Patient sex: M
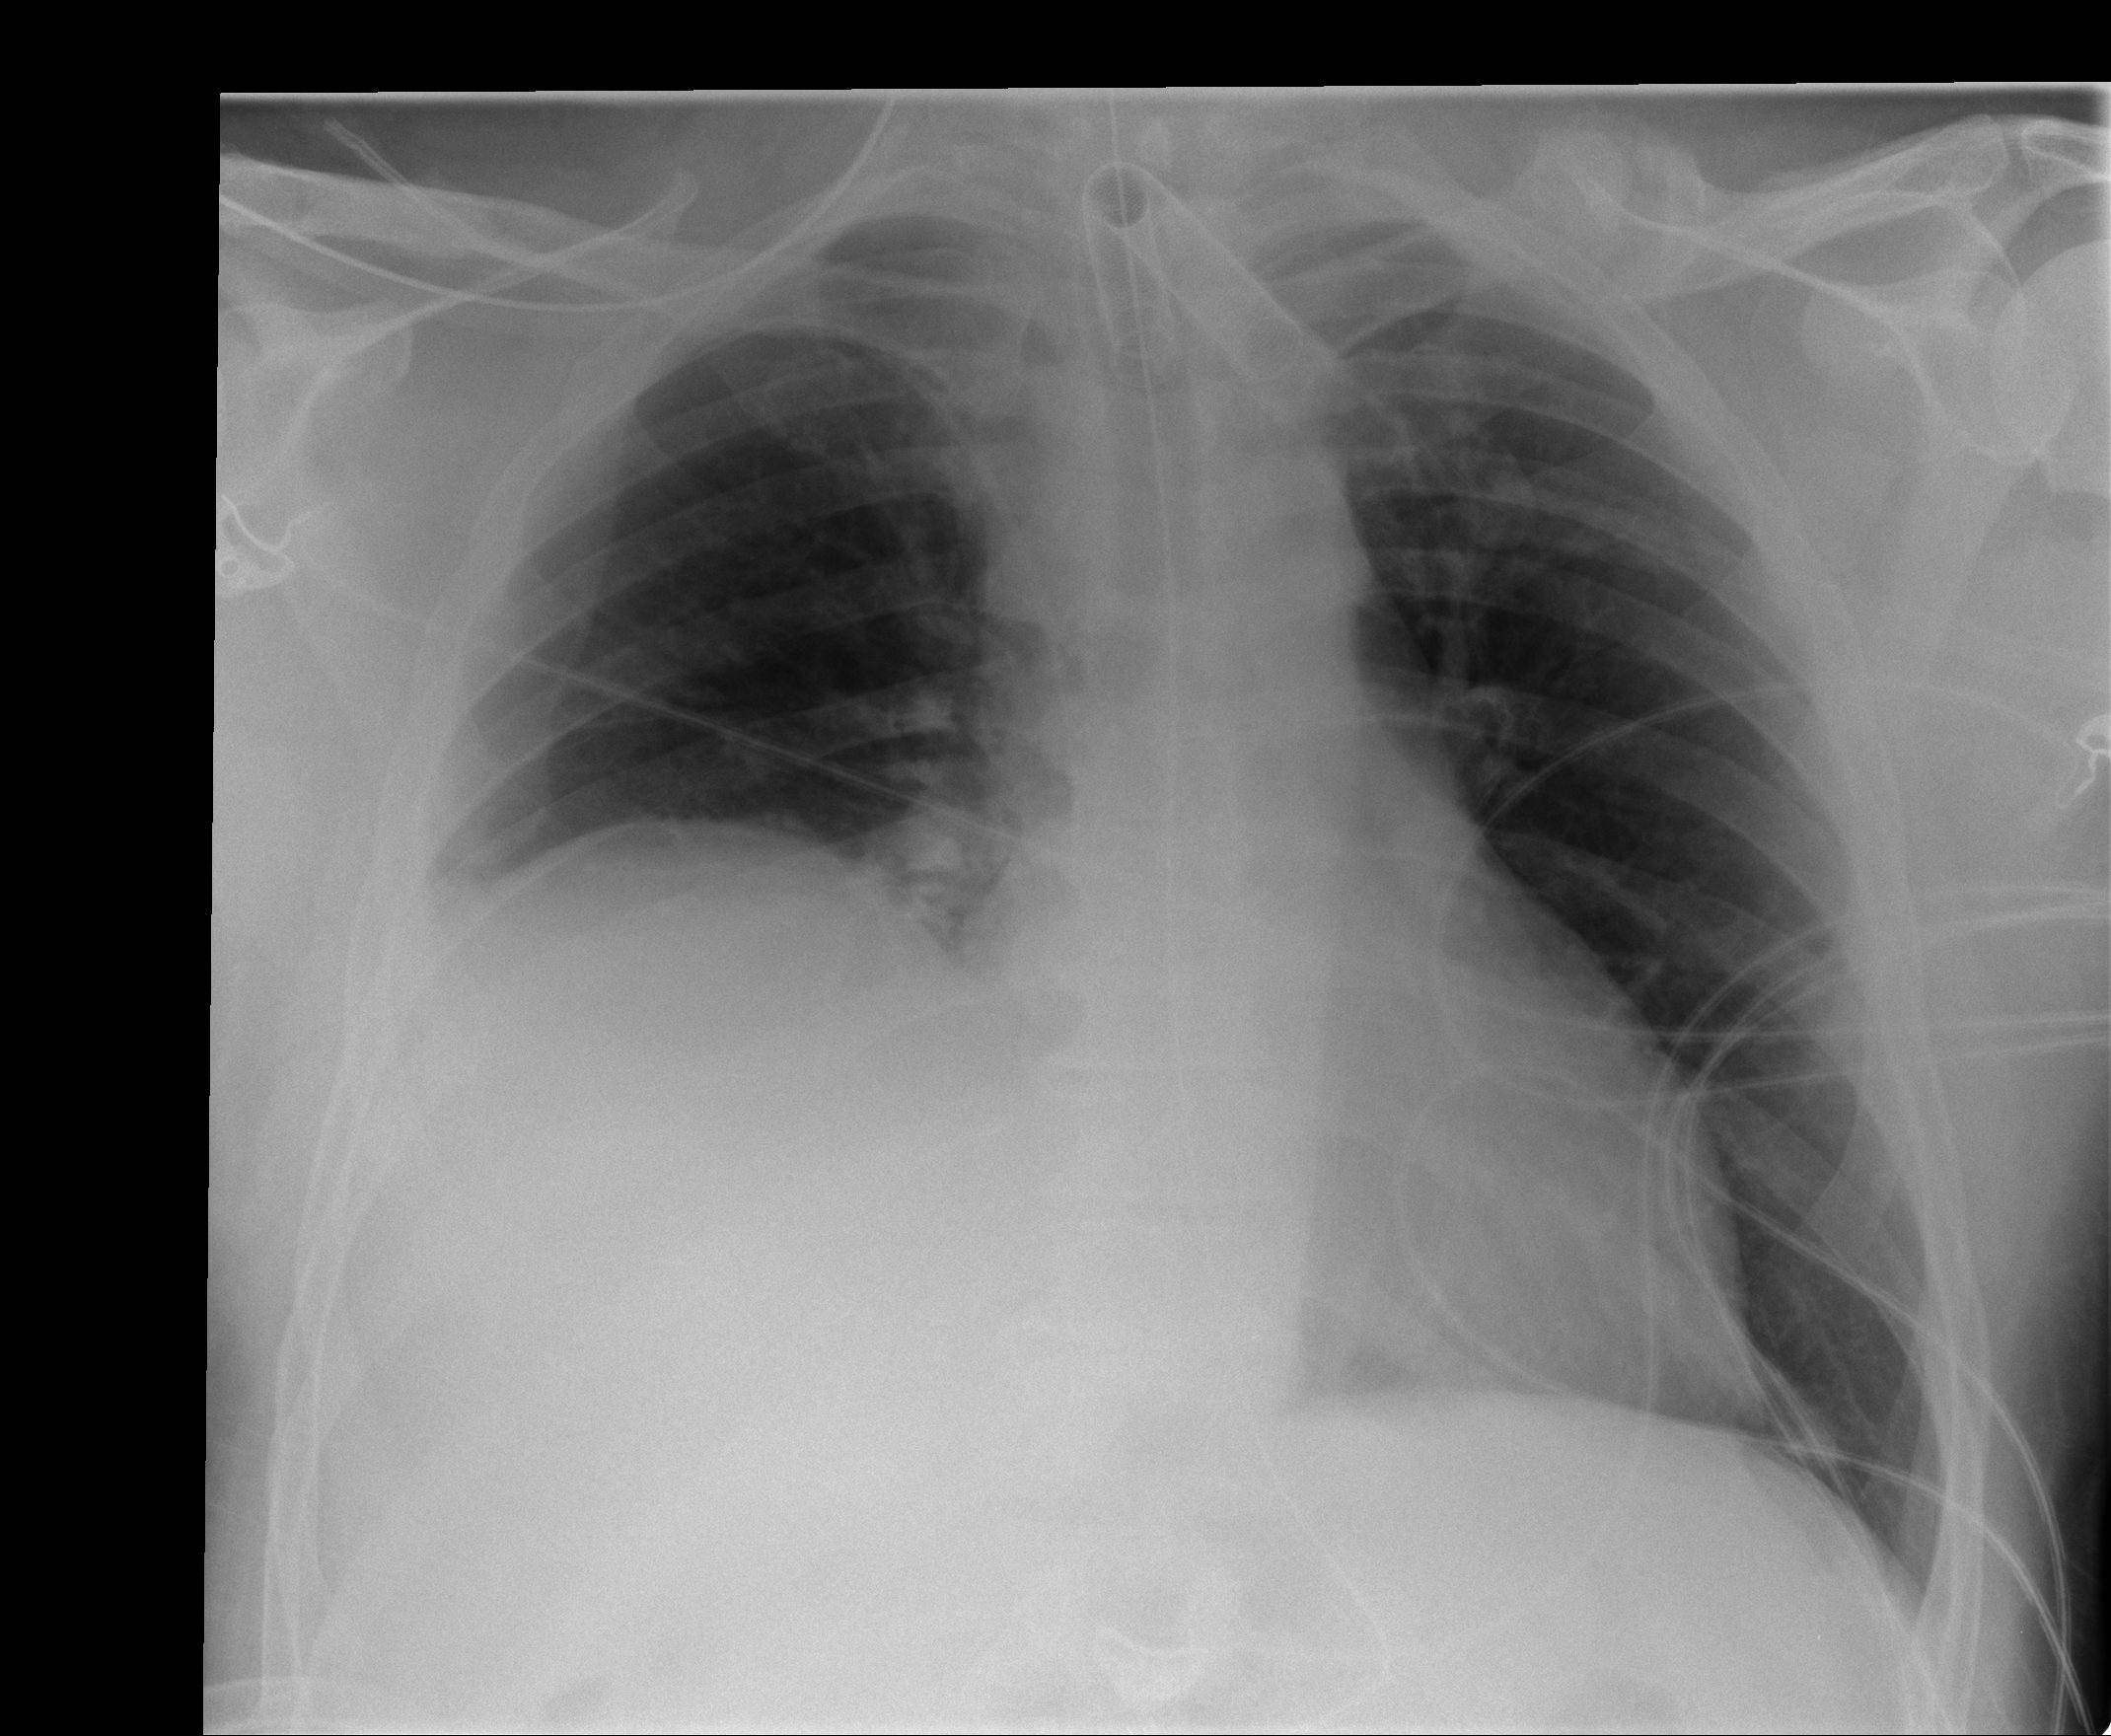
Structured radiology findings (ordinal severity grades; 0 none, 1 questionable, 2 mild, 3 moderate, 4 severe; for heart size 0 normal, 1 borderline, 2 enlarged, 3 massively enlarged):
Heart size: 0
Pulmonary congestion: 0
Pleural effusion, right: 0
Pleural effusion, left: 0
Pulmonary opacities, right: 0
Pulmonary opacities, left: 0
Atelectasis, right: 1
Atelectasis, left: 0